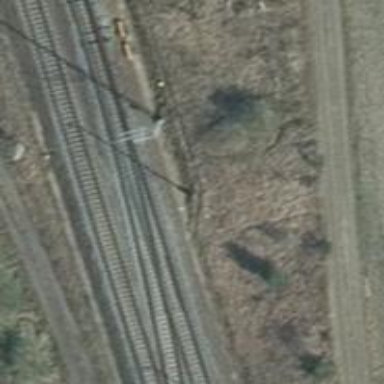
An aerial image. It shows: Railway with electrified contact lines.